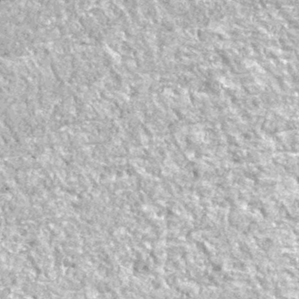
Label: frost